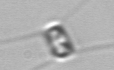
Label: Chaetoceros_similis